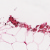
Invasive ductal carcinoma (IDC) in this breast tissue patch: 0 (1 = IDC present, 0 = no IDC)